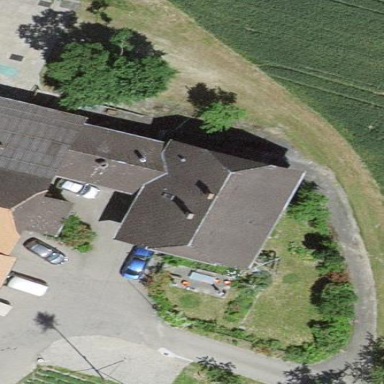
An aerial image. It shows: Residential building.